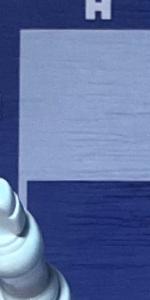
Label: Empty